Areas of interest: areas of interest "Zhongshan East Road 531 Lane Residential Community"
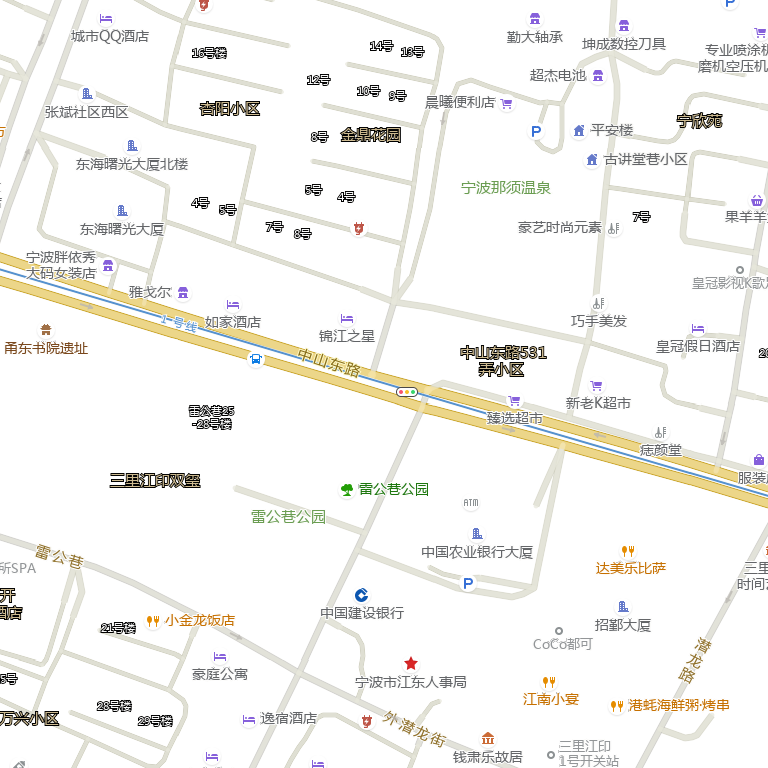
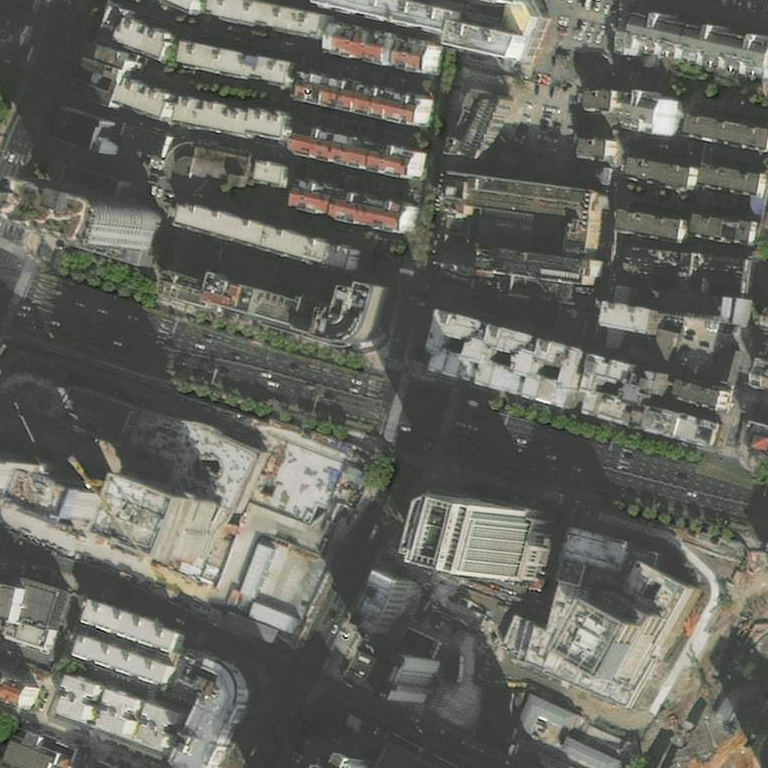